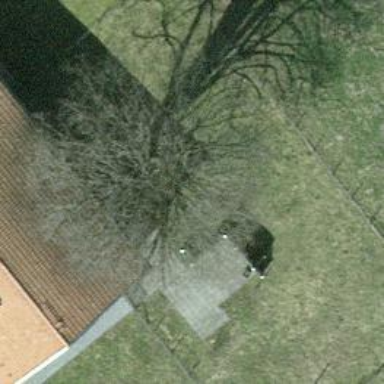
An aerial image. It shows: Urban area featuring tree as natural element.